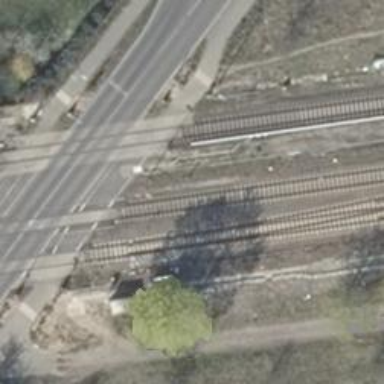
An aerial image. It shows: Railway crossing with full barriers.